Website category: university
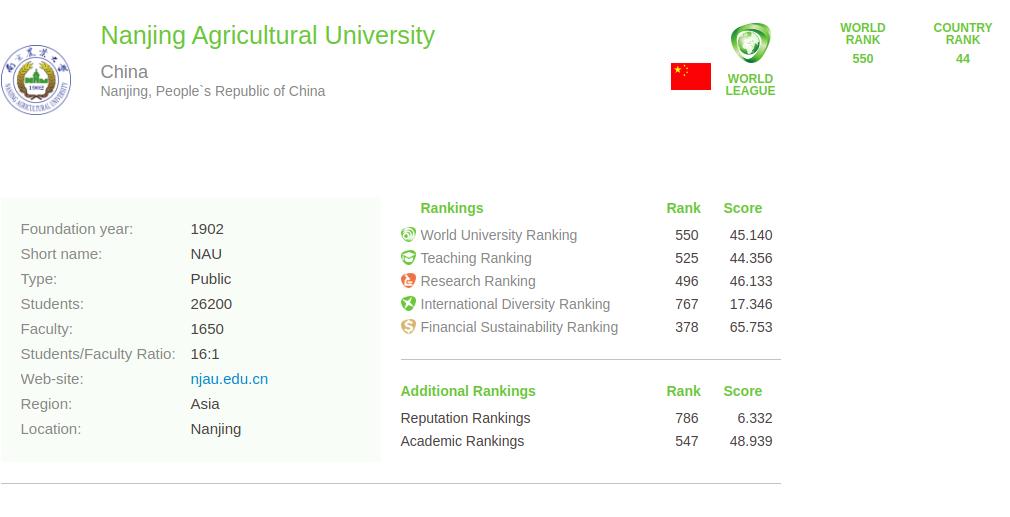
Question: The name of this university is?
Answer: Nanjing Agricultural University

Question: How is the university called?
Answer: Nanjing Agricultural University

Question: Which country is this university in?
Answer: China

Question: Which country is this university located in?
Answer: China

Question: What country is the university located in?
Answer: China

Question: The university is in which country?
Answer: China

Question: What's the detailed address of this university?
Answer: Nanjing, People`s Republic of China

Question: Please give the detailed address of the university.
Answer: Nanjing, People`s Republic of China

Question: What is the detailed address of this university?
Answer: Nanjing, People`s Republic of China

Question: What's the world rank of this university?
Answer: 550

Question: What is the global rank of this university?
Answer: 550

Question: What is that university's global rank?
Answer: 550

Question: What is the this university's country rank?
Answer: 44

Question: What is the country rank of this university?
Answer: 44

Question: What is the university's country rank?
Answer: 44

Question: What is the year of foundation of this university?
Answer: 1902

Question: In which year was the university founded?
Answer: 1902

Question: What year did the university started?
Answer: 1902

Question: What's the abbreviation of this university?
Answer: NAU

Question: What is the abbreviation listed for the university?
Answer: NAU

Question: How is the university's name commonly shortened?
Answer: NAU

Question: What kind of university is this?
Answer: Public

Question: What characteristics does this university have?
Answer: Public

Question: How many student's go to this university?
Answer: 26200

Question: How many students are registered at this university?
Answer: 26200

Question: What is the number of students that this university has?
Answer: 26200

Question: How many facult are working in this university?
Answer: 1650

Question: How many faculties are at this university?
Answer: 1650

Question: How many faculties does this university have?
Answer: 1650

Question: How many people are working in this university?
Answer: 1650

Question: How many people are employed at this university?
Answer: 1650

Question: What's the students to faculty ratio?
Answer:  16 : 1

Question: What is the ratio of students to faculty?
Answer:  16 : 1

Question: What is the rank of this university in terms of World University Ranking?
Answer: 550

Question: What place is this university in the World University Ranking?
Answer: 550

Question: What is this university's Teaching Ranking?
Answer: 525

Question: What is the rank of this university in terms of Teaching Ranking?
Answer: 525

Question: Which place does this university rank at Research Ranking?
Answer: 496

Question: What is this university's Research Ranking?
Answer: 496

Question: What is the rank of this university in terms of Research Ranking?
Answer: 496

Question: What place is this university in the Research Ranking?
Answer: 496

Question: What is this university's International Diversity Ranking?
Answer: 767

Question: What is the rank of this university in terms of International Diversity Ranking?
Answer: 767

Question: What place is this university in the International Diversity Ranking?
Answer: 767

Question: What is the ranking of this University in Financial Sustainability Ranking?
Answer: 378

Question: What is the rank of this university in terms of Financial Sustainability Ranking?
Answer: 378

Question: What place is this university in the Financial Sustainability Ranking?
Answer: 378

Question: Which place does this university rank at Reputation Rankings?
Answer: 786

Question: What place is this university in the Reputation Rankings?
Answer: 786

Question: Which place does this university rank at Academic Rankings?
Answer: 547

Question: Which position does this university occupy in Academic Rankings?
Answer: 547

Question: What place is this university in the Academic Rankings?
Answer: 547

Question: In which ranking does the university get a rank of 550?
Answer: World University Ranking

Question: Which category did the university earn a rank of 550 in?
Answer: World University Ranking

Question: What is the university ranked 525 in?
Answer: Teaching Ranking

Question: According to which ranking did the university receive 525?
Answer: Teaching Ranking

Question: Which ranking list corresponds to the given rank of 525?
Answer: Teaching Ranking

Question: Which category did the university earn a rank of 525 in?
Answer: Teaching Ranking

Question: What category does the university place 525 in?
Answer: Teaching Ranking

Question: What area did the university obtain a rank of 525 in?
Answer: Teaching Ranking

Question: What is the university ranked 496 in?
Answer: Research Ranking

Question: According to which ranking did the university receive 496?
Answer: Research Ranking

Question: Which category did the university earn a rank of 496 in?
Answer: Research Ranking

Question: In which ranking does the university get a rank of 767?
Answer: International Diversity Ranking